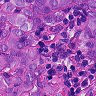
Metastatic tissue present: yes